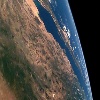
Label: land